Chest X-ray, PA view. Patient: 59 years old, sex M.
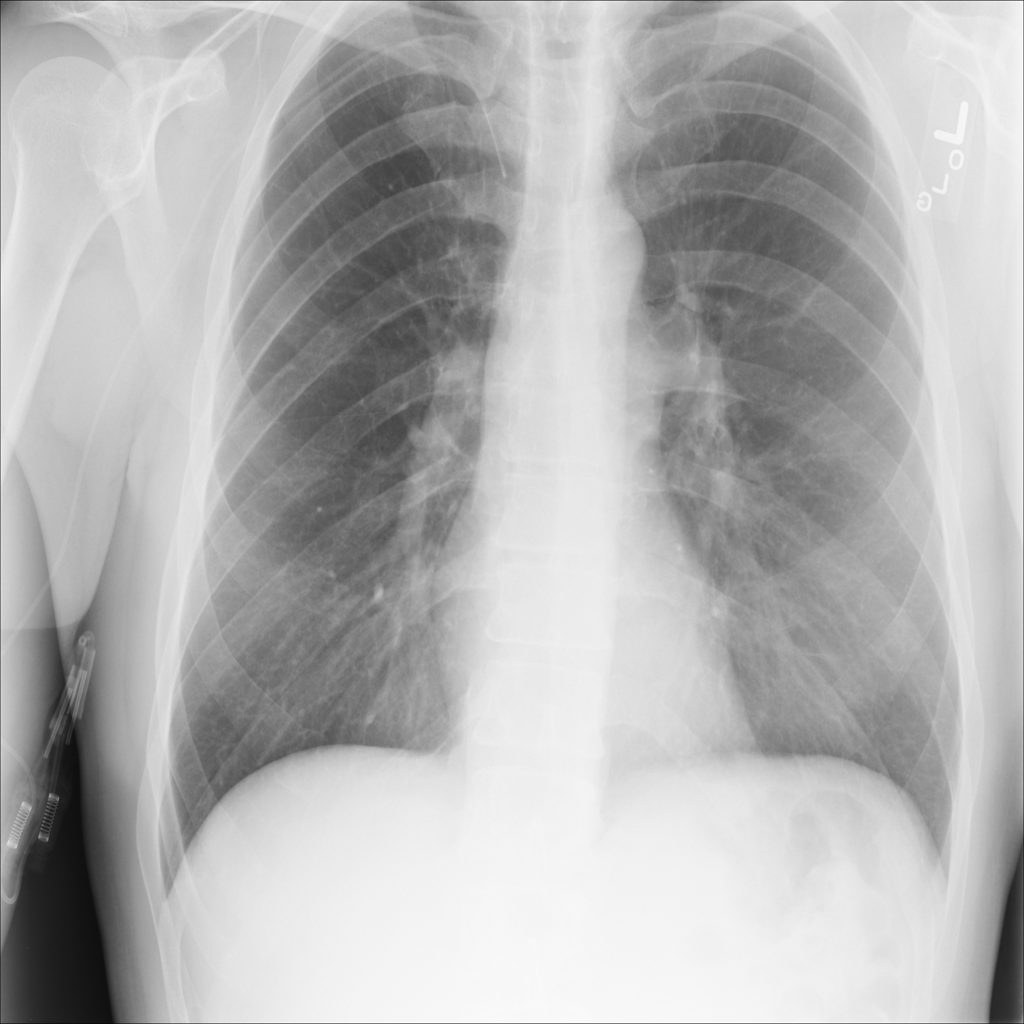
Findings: No Finding